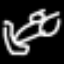
Label: angel